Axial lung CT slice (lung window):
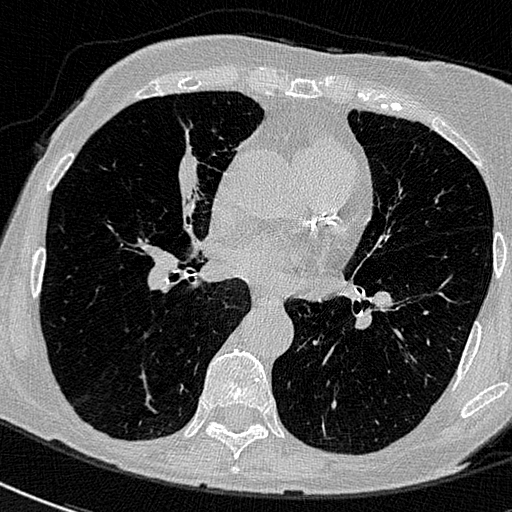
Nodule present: no